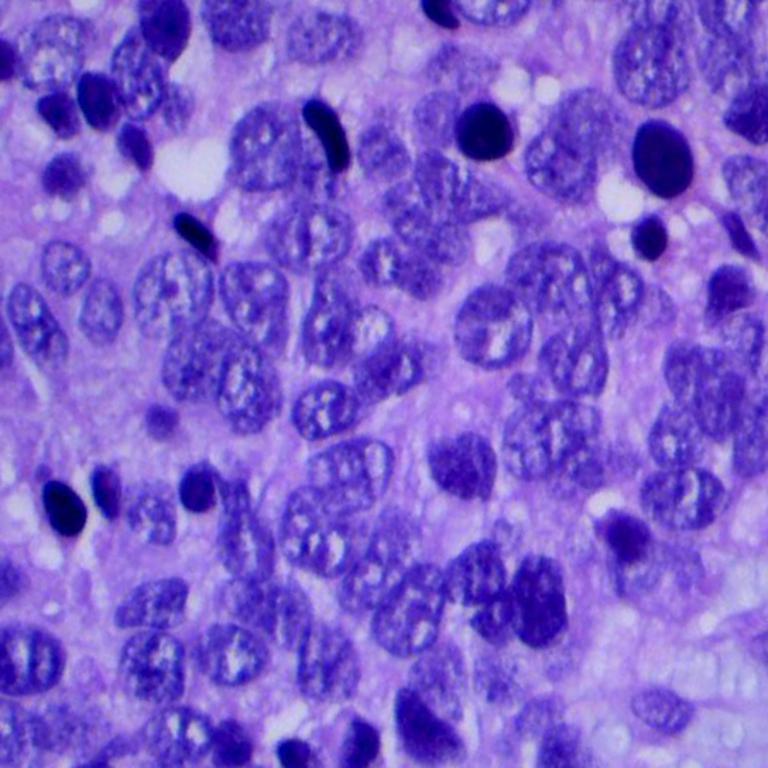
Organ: lung
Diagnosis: squamous carcinomas